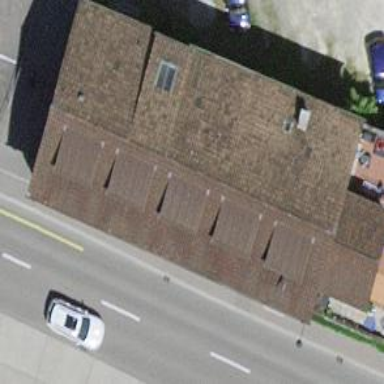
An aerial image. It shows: Restaurant.